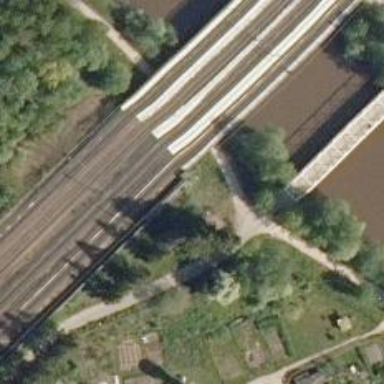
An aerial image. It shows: Bridge.